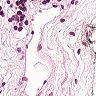
Metastatic tissue present: no